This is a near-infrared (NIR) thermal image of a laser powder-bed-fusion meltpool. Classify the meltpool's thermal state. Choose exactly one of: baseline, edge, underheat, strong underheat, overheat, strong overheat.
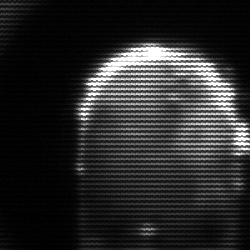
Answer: baseline